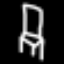
Label: chair